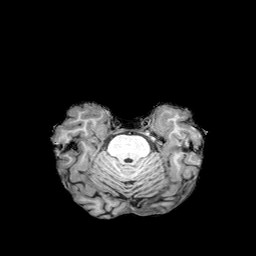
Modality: T1w
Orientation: coronal
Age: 63
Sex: female
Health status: healthy